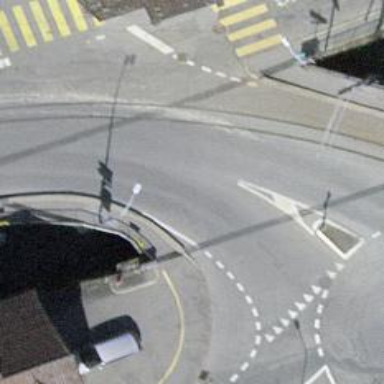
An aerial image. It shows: Secondary road on asphalt bridge.